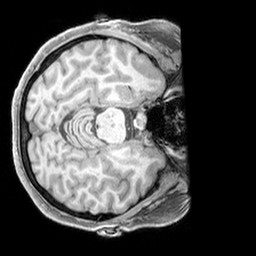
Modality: T1w
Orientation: axial
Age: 54
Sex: female
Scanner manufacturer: siemens
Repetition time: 2.3 s
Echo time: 0.00226 s